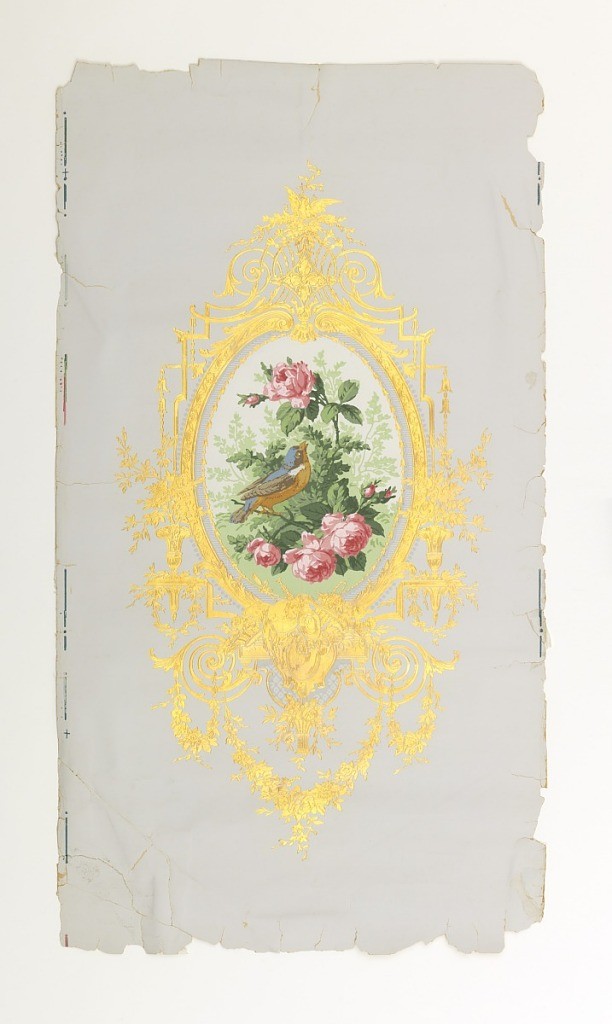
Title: Sidewall
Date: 1855–1865
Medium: Block-printed paper, stamped foil
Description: Full width with centered medallion of roses and bird enclosed in elaborate gilt framework set at base with pastoral trophies; printed in colors on white ground with gauffered gilt enrichment.